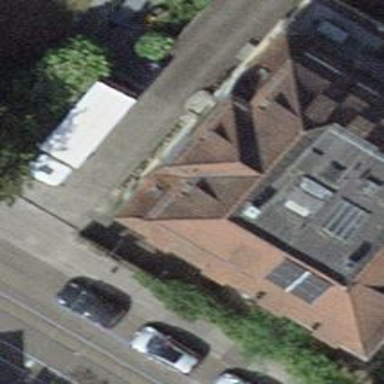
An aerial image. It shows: Driving school.